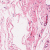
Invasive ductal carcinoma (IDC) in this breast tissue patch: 0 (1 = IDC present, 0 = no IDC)